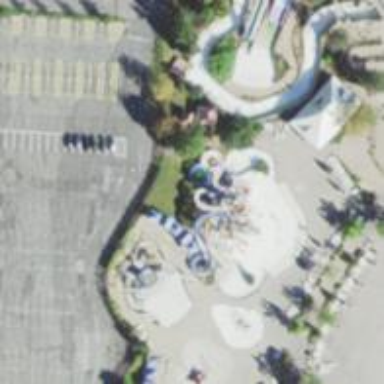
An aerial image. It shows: Water slide attraction.